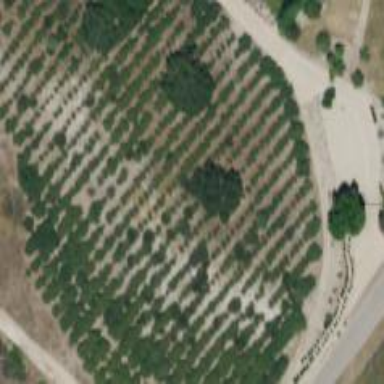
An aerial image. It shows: Orchard.